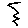
Label: zigzag